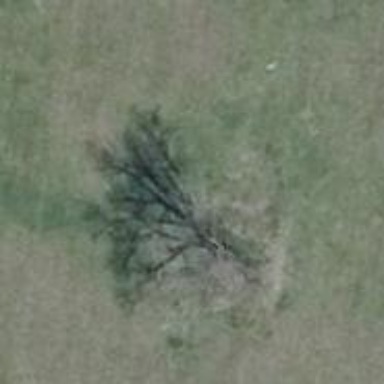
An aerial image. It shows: Deciduous tree with broadleaved leaves.